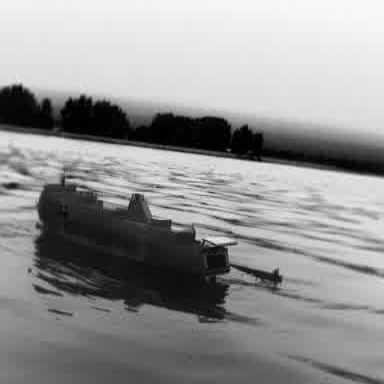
There is a container_ship in the infrared image.